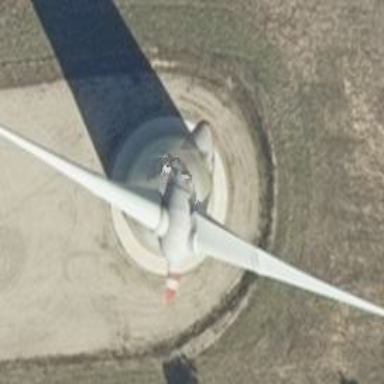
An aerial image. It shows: Wind generator powered by horizontal-axis wind turbine.